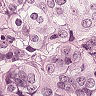
Metastatic tissue present: yes